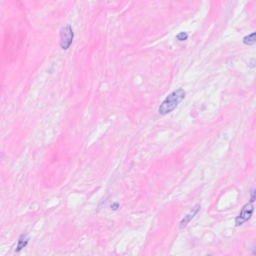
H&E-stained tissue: Breast